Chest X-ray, PA view. Patient: 67 years old, sex F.
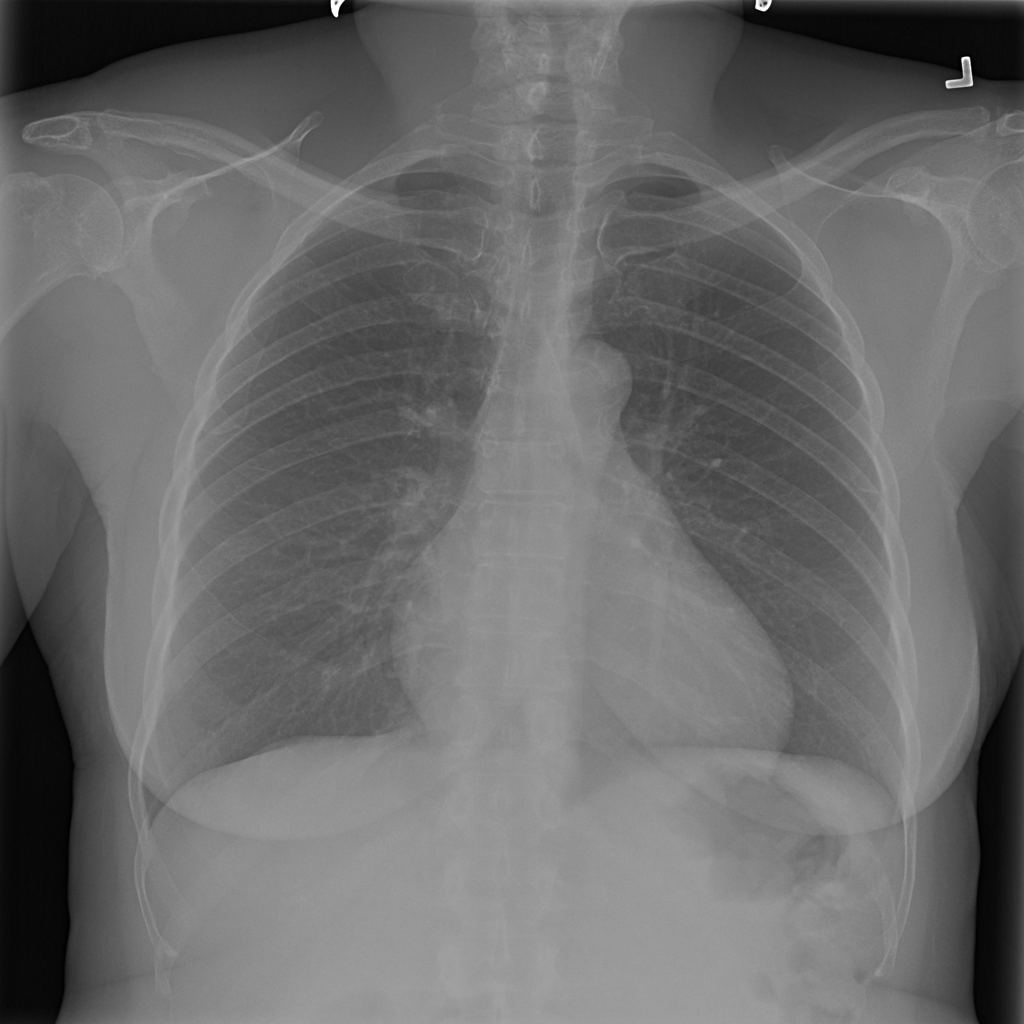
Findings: No Finding